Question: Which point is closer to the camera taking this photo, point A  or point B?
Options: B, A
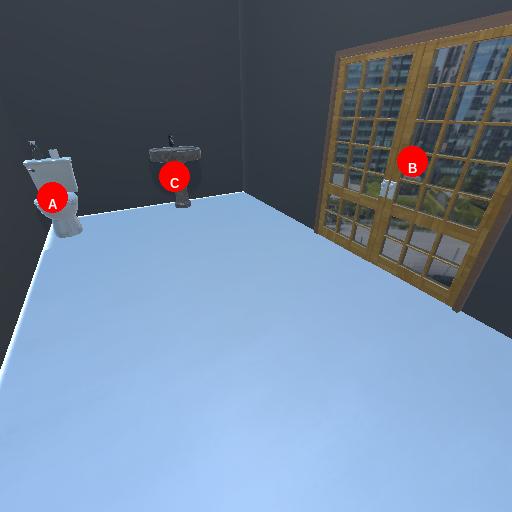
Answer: B